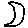
Label: moon